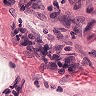
Metastatic tissue present: yes